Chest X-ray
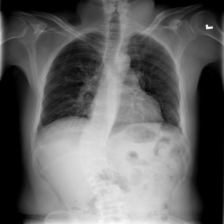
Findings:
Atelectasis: negative
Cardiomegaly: negative
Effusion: negative
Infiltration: negative
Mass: negative
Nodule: negative
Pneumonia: negative
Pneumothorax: negative
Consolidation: negative
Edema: negative
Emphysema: negative
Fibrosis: positive
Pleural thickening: negative
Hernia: negative